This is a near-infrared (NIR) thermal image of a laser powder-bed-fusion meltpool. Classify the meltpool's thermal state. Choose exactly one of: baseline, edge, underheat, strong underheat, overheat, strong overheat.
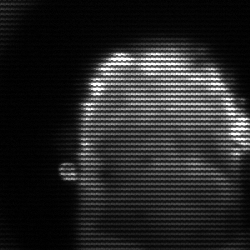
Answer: baseline